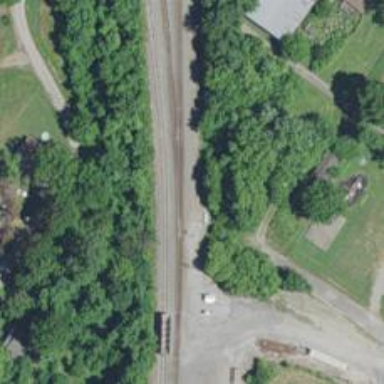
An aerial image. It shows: Railway junction.